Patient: sex M, age 30
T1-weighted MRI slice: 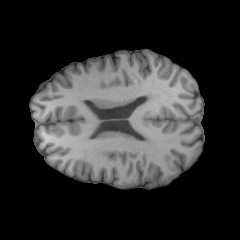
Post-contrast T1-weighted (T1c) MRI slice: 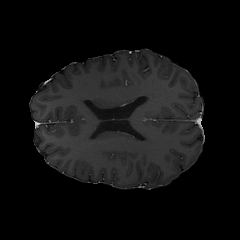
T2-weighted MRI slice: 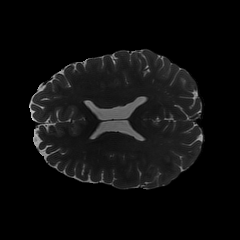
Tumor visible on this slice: no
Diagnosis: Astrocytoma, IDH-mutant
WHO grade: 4